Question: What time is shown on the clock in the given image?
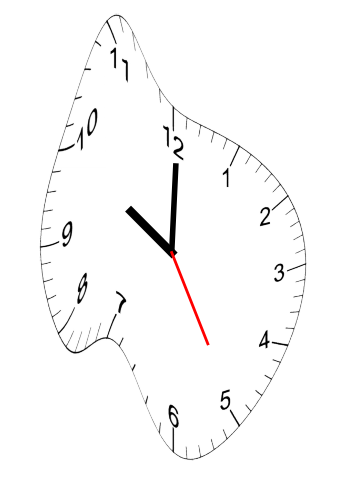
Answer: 10:00:25